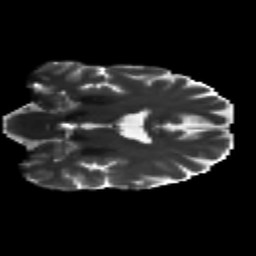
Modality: T2w
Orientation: coronal
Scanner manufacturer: siemens
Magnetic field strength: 3 T
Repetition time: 8.8 s
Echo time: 0.085 s